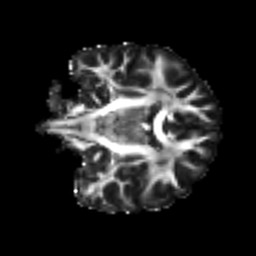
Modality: FA
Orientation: coronal
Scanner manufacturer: siemens
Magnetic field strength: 3 T
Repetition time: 3.6 s
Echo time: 0.092 s